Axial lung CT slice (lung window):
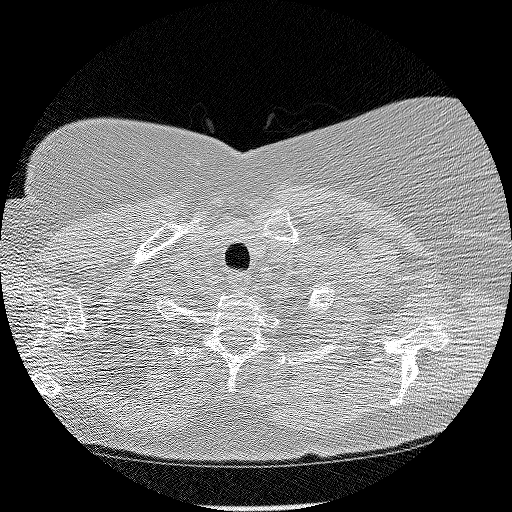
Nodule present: no